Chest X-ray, PA view. Patient: 55 years old, sex F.
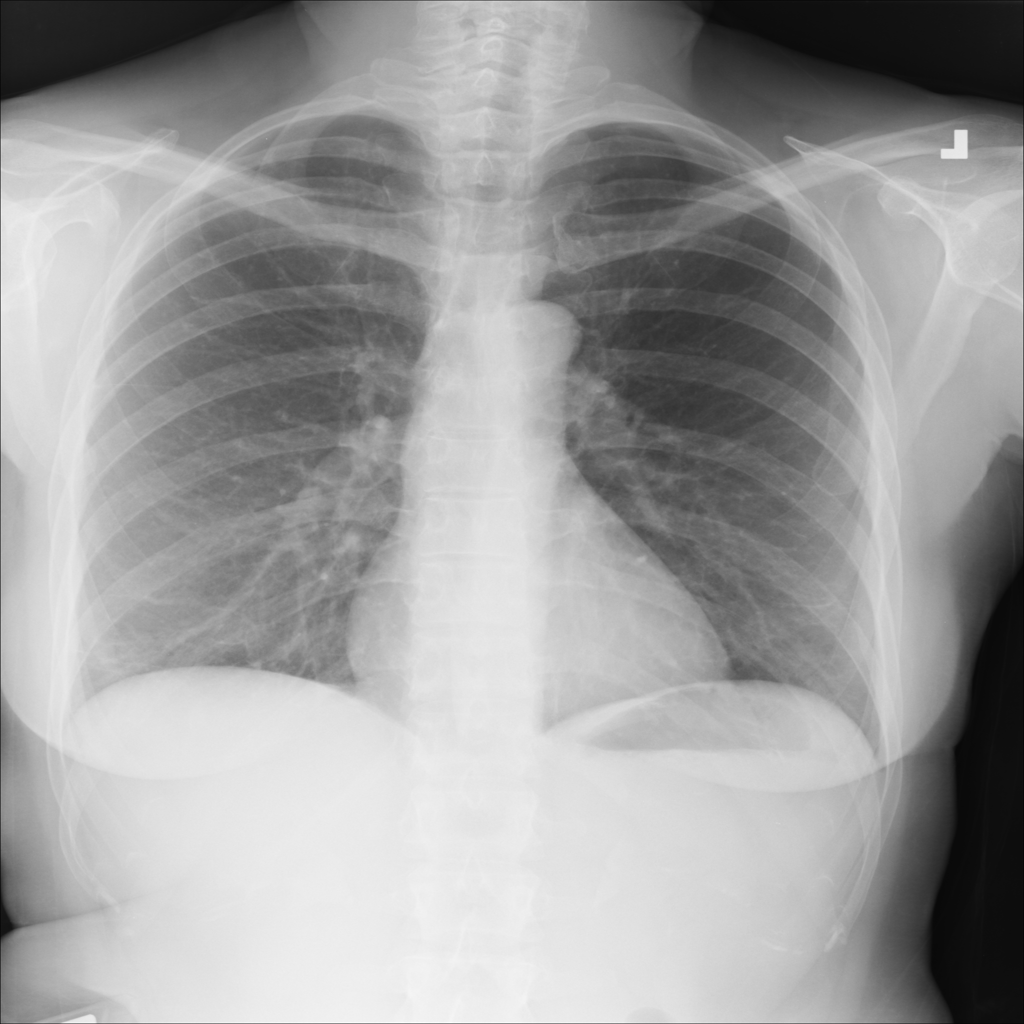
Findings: No Finding